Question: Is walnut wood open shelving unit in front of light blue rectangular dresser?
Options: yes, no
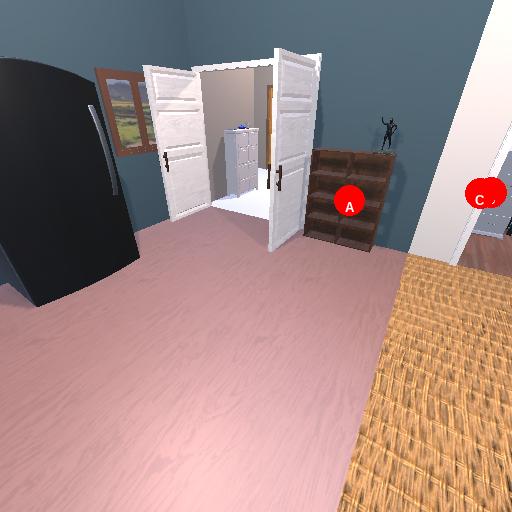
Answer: yes